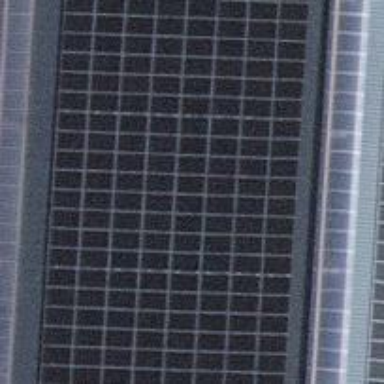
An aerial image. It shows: Solar photovoltaic panel generator on the roof of building.